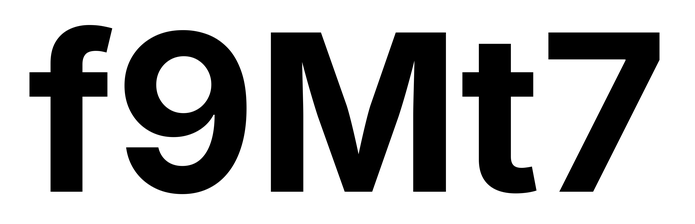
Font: Inter_Bold